Brain MRI, modality: ceT1
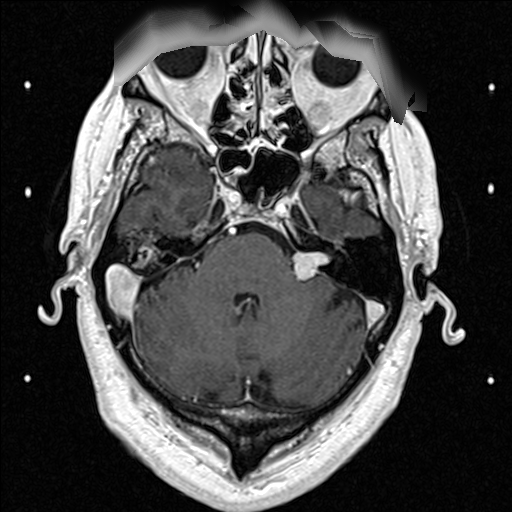